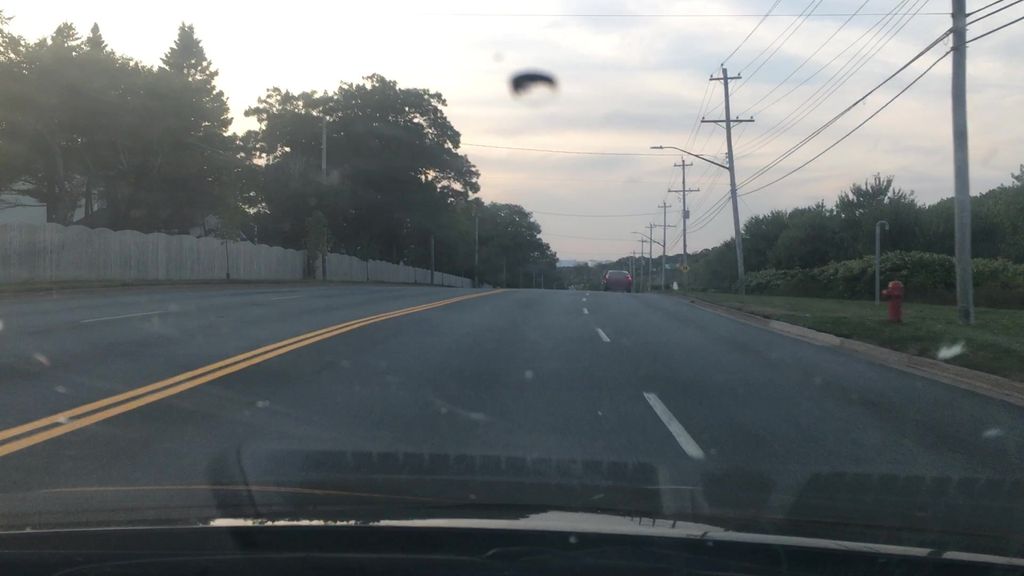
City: halifax